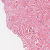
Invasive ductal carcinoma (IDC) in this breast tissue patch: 0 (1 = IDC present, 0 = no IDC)